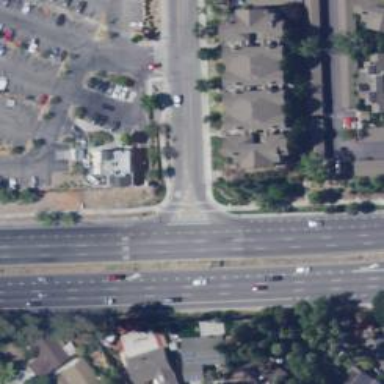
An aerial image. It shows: Separate sidewalk along trunk link highway.